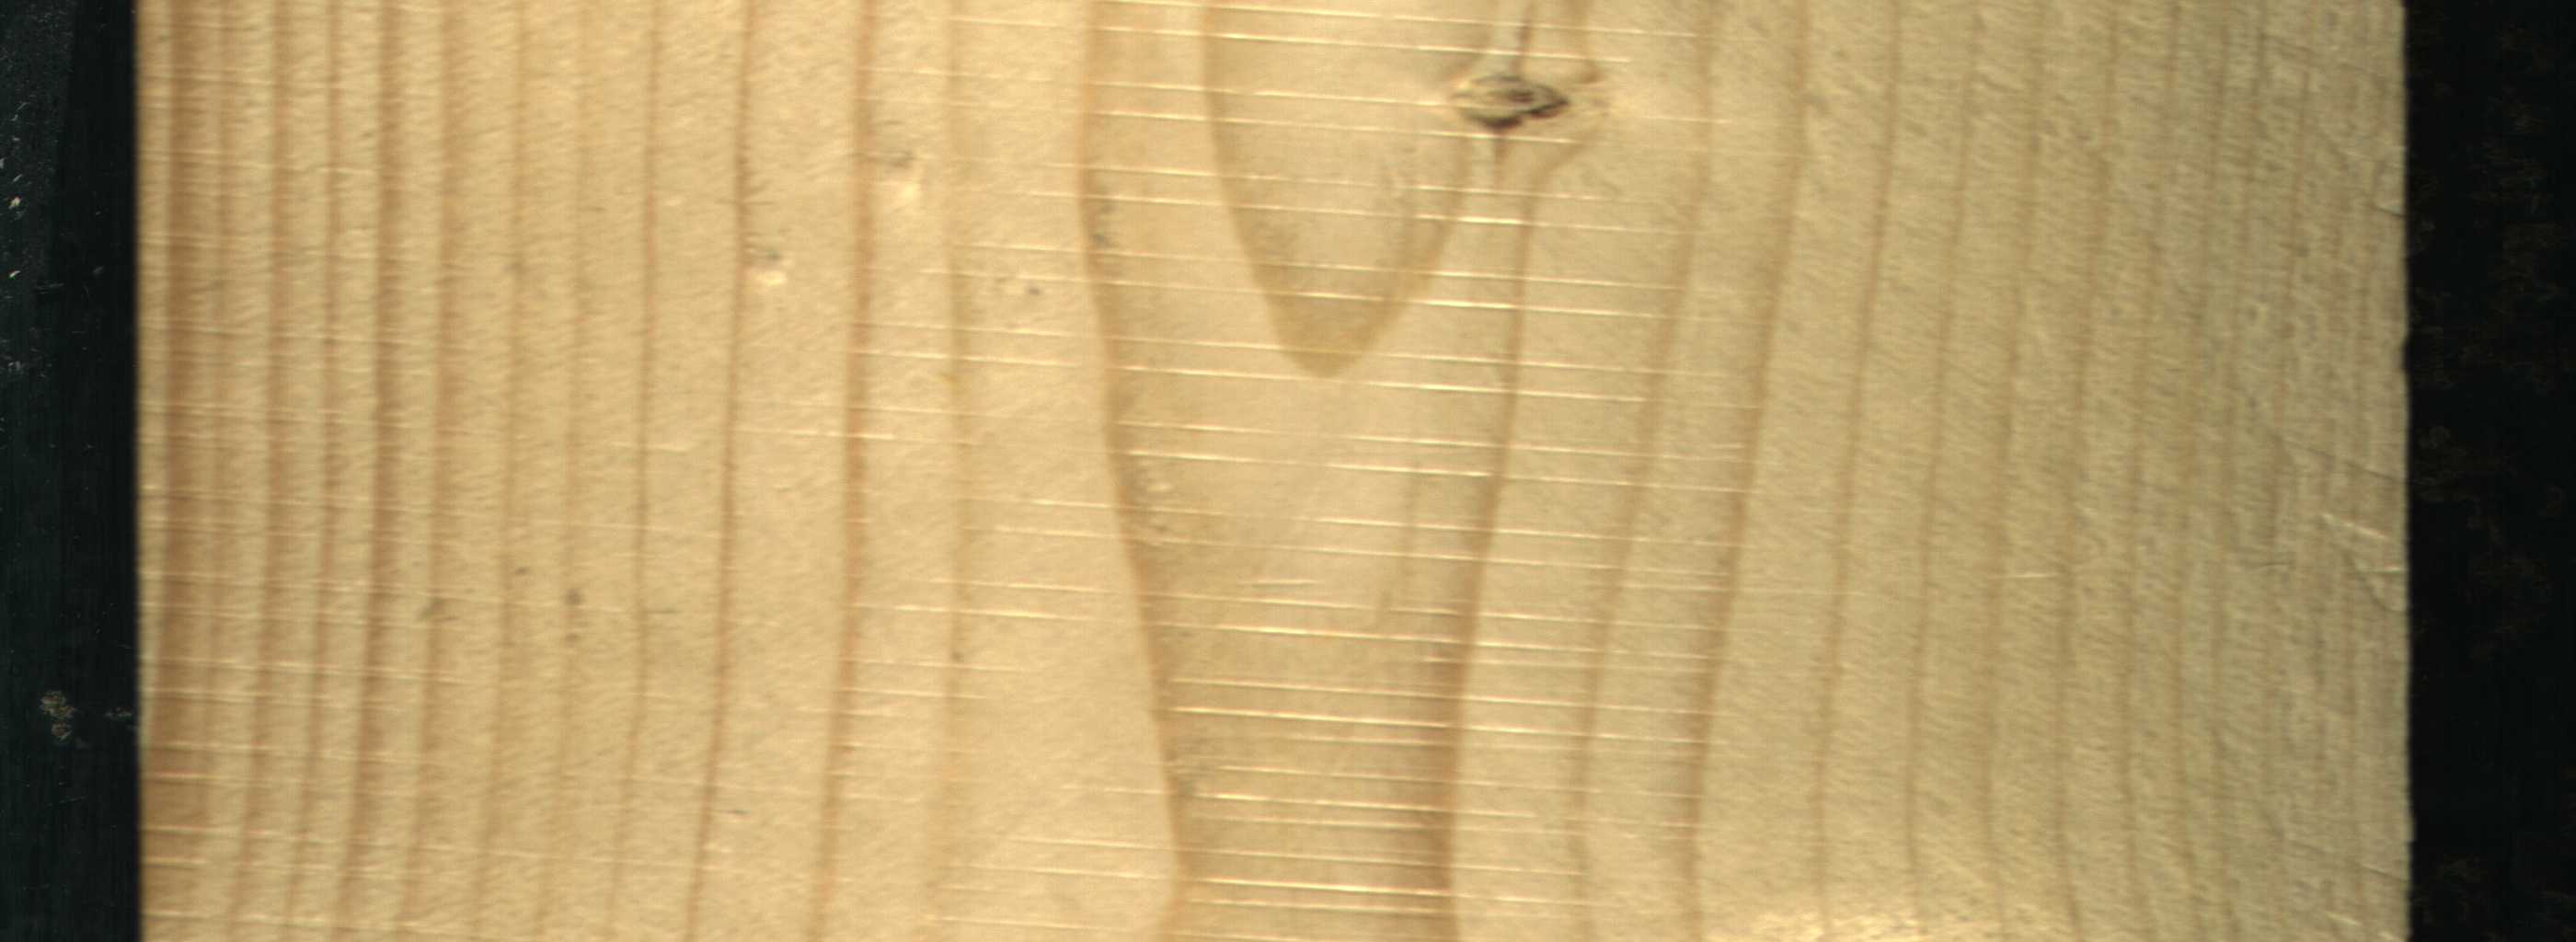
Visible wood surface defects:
Live_Knot